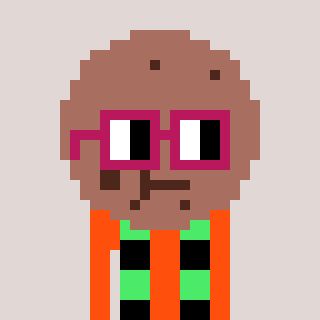
a pixel art character with square dark red glasses, a cookie-shaped head and a orange-colored body on a warm background